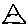
Label: triangle